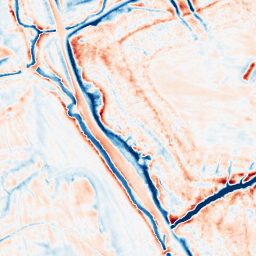
Category: multiscale
Decomposition family: dog_multiscale
Decomposition parameters: sigma_ratio: 2
n_scales: 3
base_sigma: 0.5
Upsampling method: cubic_catmull_rom
Upsampling parameters: scale: 8
Upsampling scale: 8